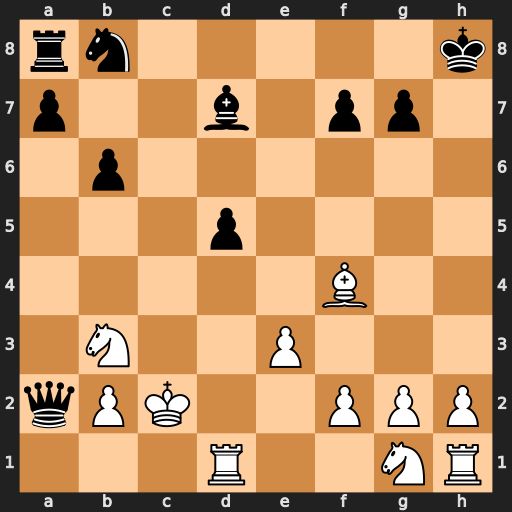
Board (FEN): rn5k/p2b1pp1/1p6/3p4/5B2/1N2P3/qPK2PPP/3R2NR
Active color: w
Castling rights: -
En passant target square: -
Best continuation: Ra1 Bf5+ Kc3 Qxa1 Nxa1